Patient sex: F
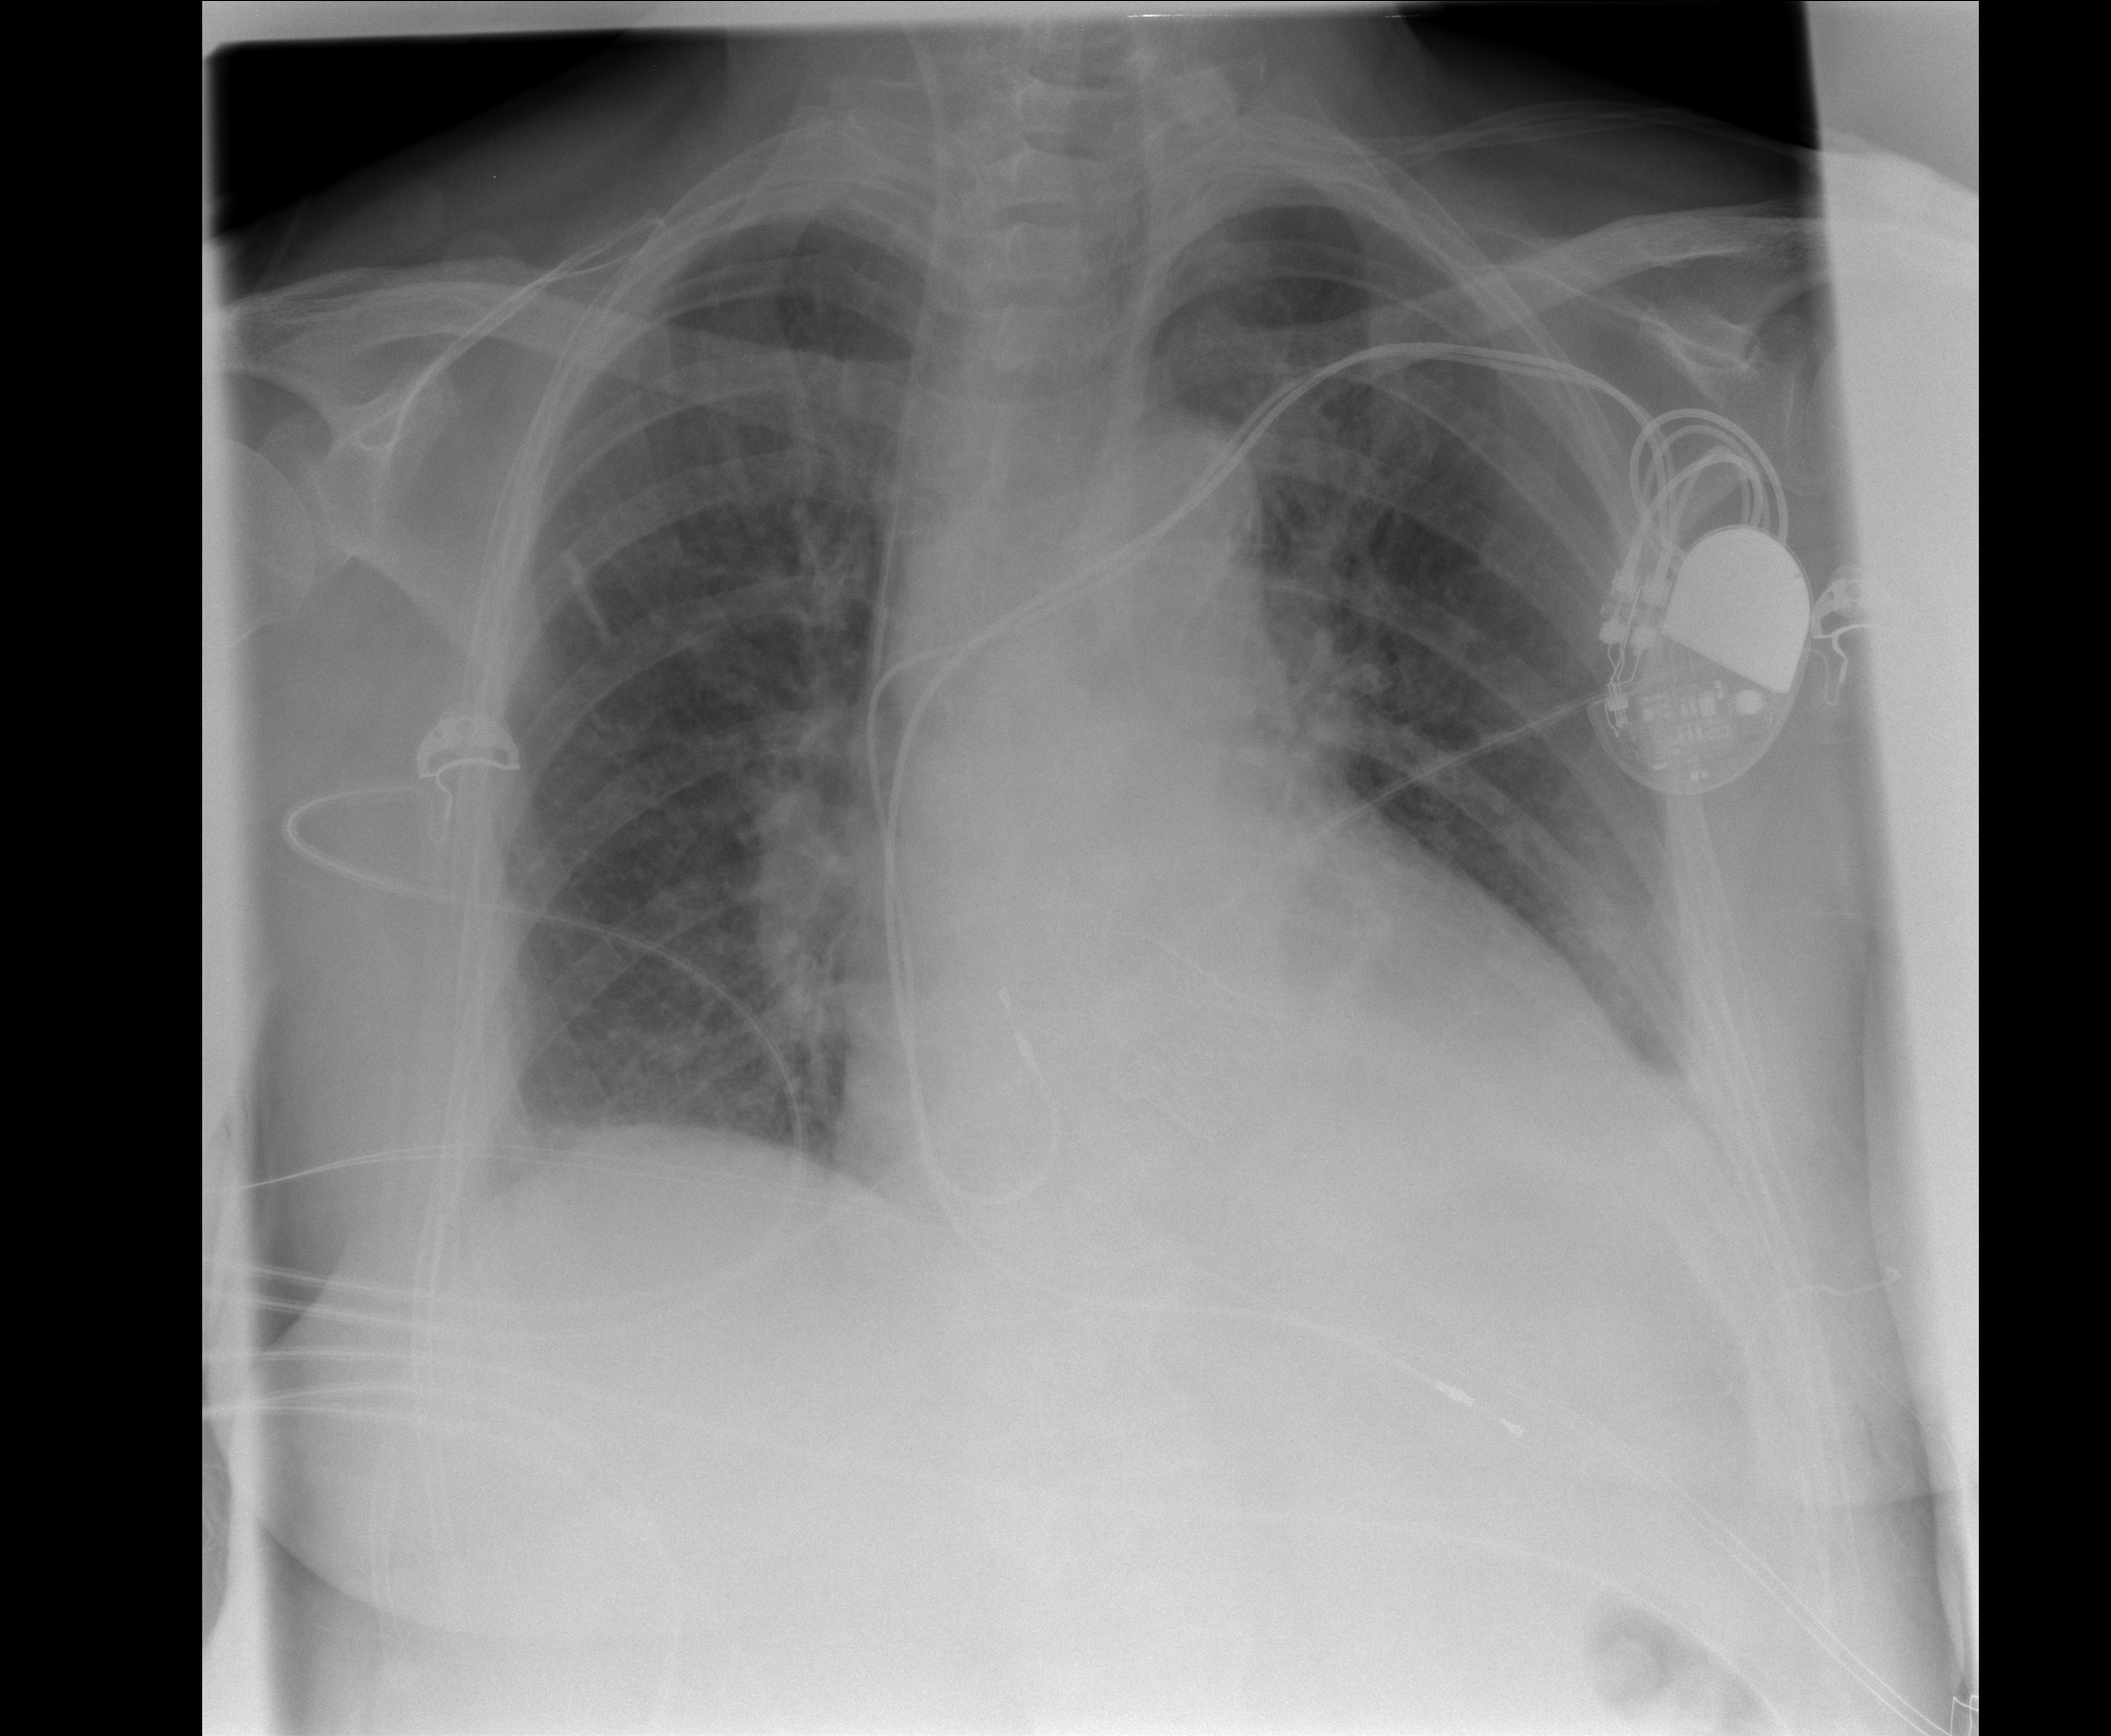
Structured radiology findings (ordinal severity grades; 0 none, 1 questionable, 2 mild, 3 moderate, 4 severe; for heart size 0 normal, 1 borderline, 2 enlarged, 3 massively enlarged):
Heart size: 0
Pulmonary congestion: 0
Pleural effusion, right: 0
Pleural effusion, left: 1
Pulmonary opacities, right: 0
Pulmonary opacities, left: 0
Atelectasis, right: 0
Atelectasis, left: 2